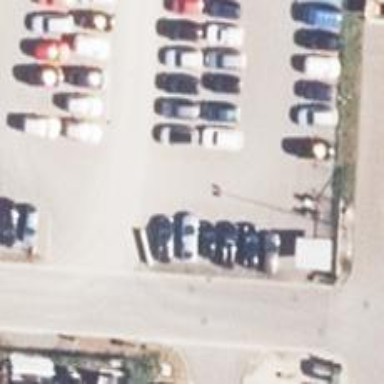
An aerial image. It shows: Parking aisle designated as service road.